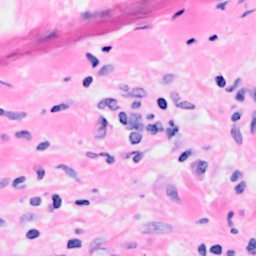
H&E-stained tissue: Breast